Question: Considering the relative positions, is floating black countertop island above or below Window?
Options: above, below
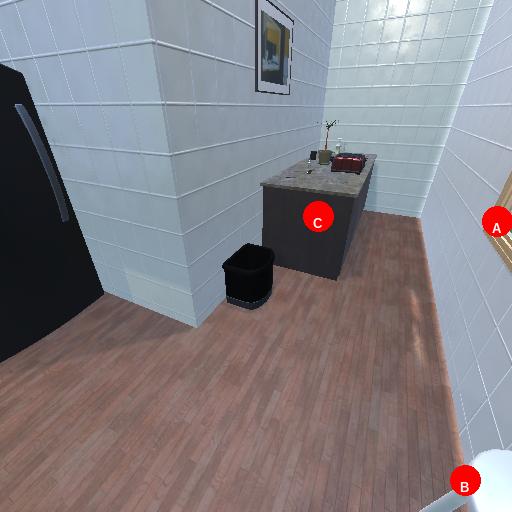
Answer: above